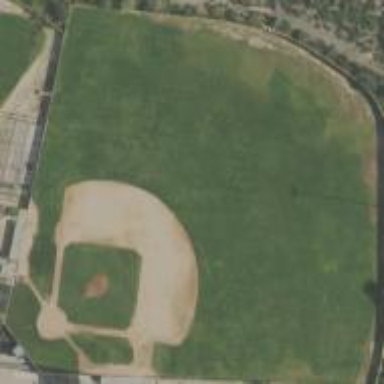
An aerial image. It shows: Baseball pitch for leisure land activities.